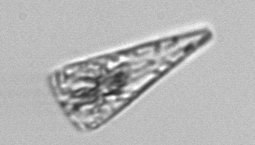
Label: Licmophora